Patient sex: F
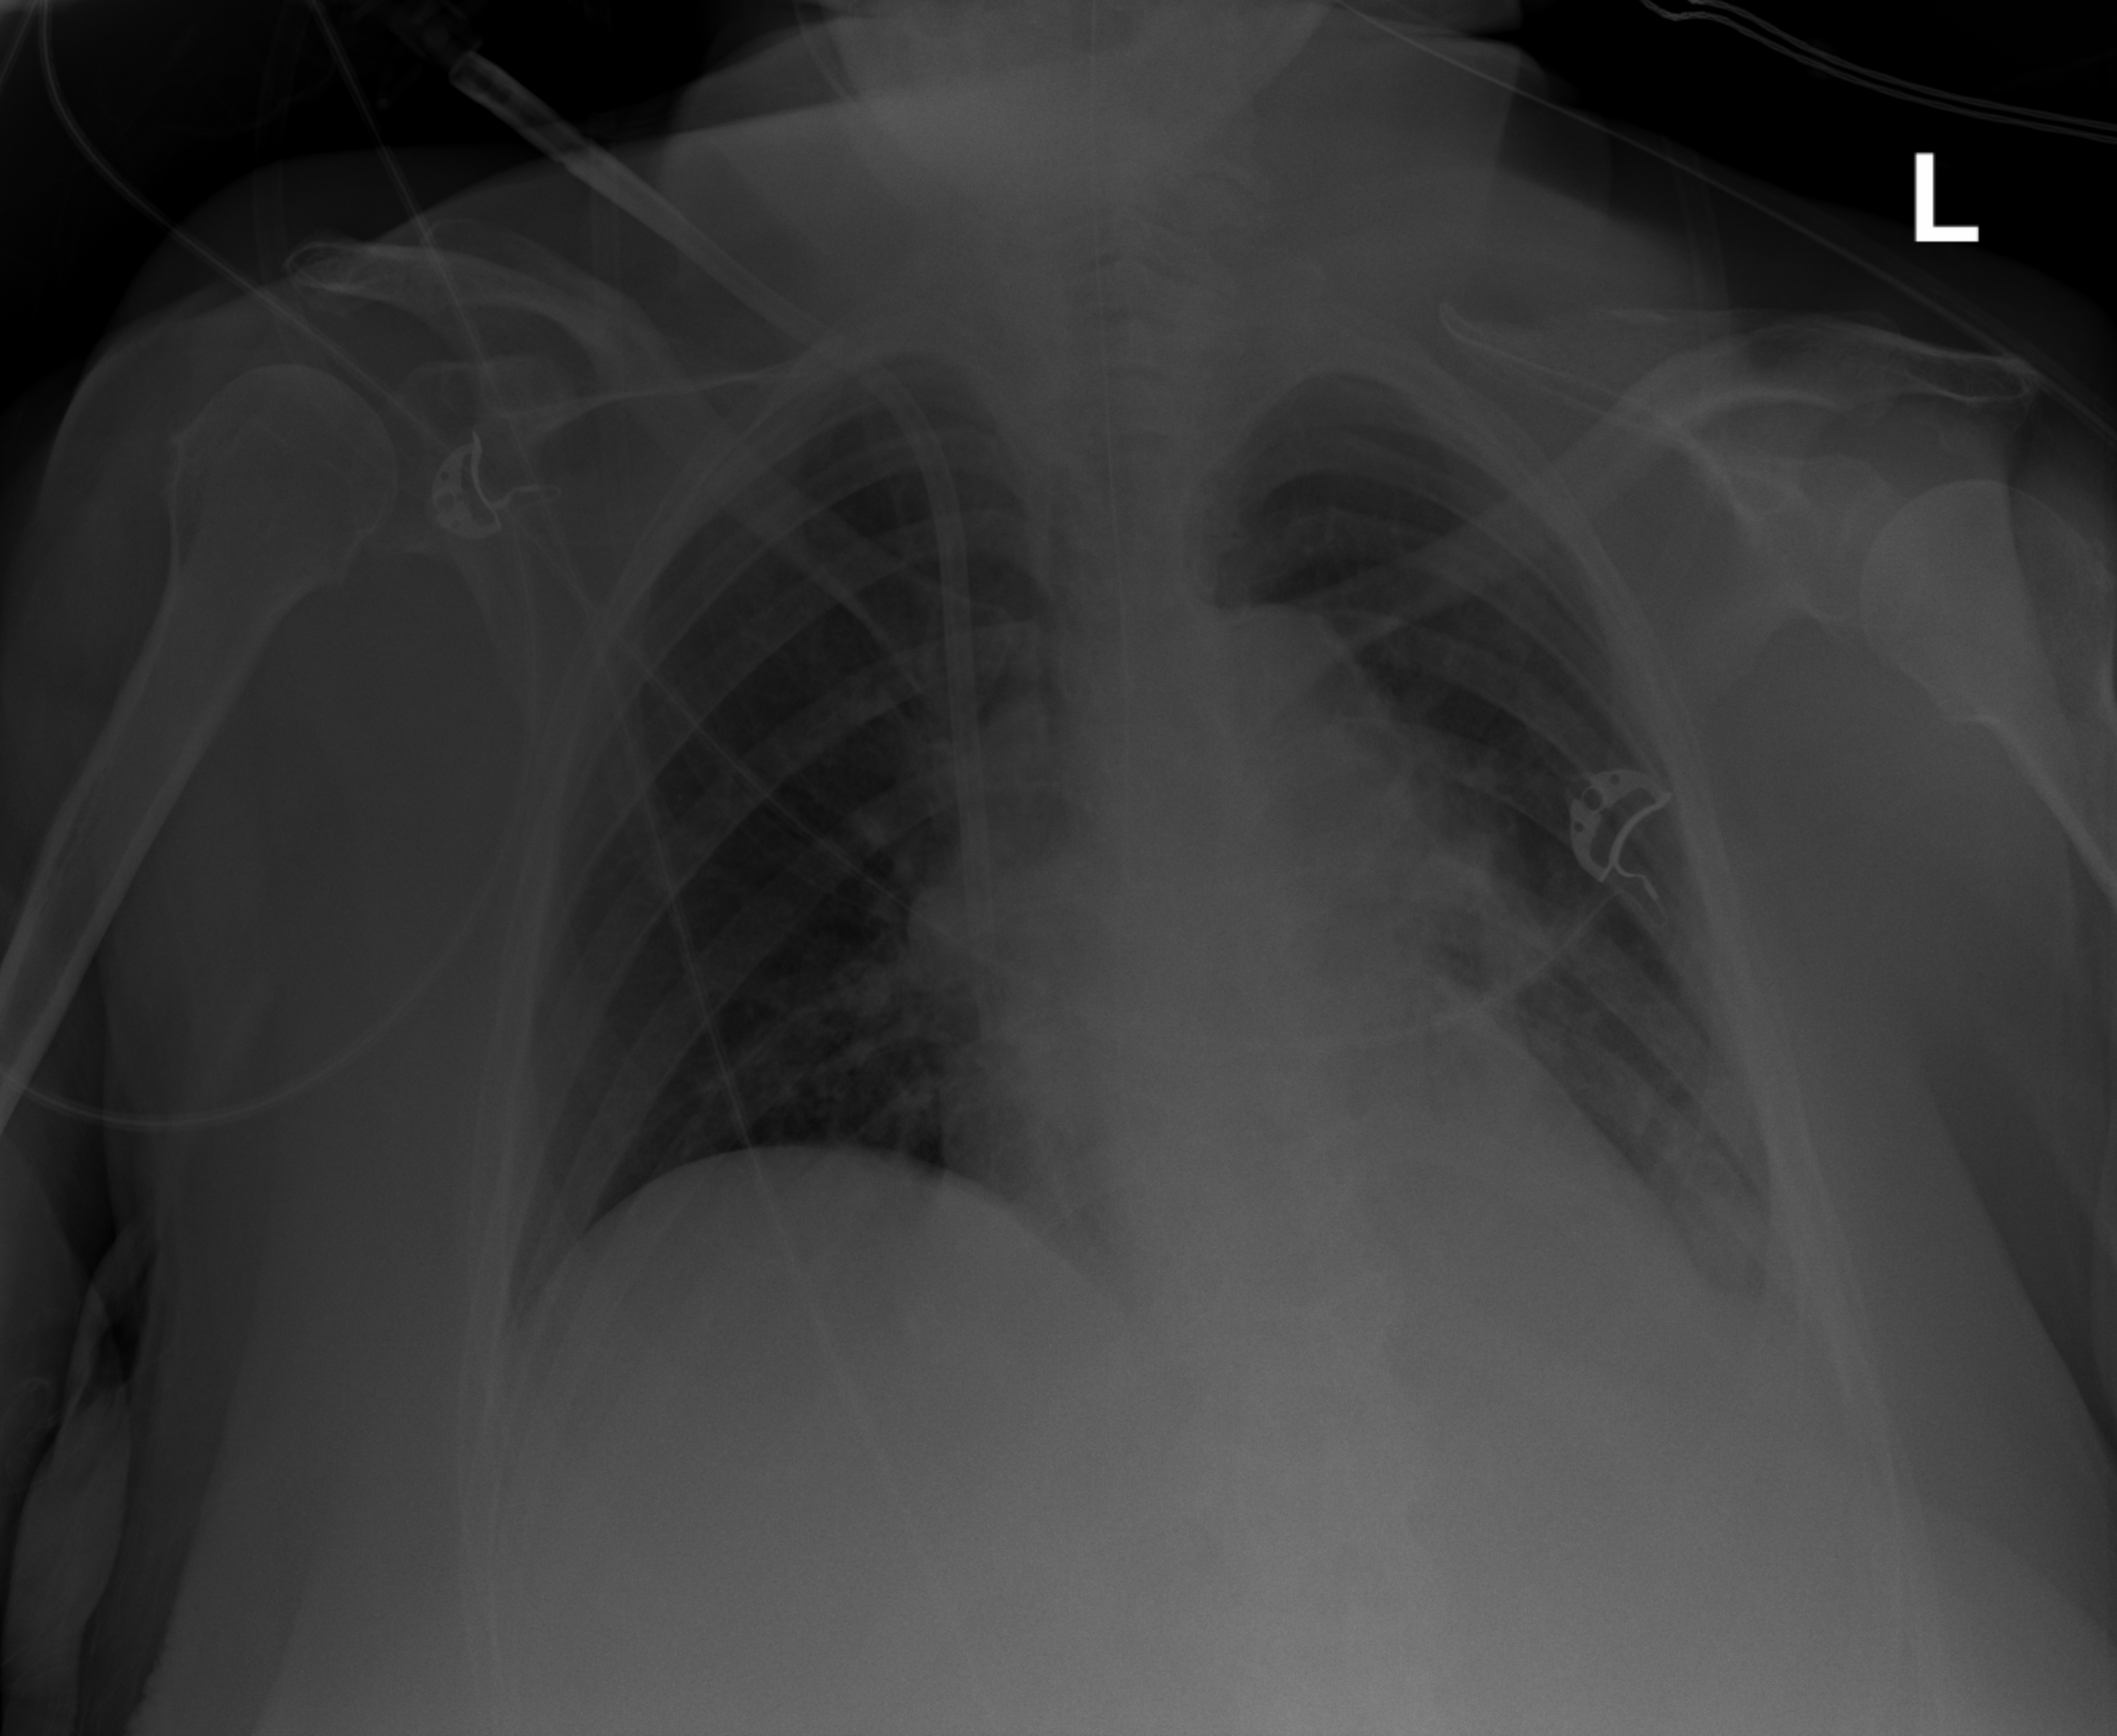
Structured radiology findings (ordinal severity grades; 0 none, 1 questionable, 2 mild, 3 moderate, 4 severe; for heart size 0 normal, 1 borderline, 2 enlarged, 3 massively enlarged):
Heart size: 1
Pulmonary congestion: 0
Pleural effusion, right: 0
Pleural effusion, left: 2
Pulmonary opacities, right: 0
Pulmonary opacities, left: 0
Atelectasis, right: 0
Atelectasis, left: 2